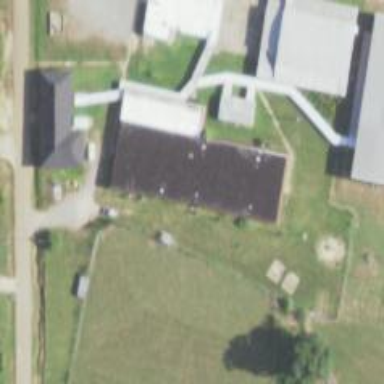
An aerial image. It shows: School.